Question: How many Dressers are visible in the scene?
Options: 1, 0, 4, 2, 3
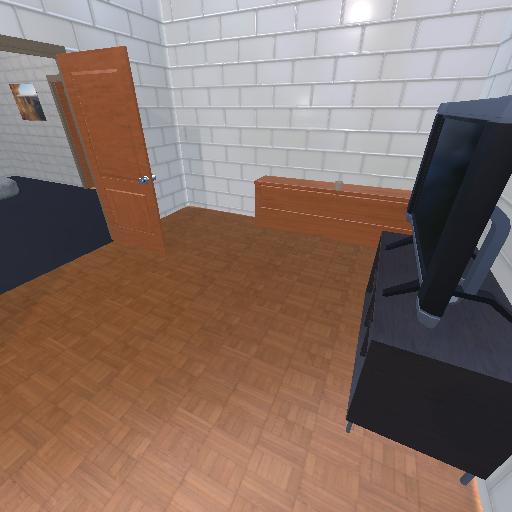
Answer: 1